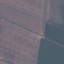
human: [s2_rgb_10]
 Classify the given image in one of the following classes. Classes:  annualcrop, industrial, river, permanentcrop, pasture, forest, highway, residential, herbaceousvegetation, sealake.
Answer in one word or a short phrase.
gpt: AnnualCrop